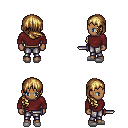
a pixel art fantasy rpg character, female body template, human, dark skin, maroon long-sleeve shirt, metal pants, blonde right-swept hairstyle, white slippers, dagger, four views (front, back, left, right), 2x2 character sprite sheet, small pixel art, hard edges, no anti-aliasing